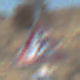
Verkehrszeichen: FussgaengerRechts
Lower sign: Geschwindigkeit5
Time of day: Midday
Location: Outdoor (Nature)
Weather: Clear
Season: NotSpecified
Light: Natural